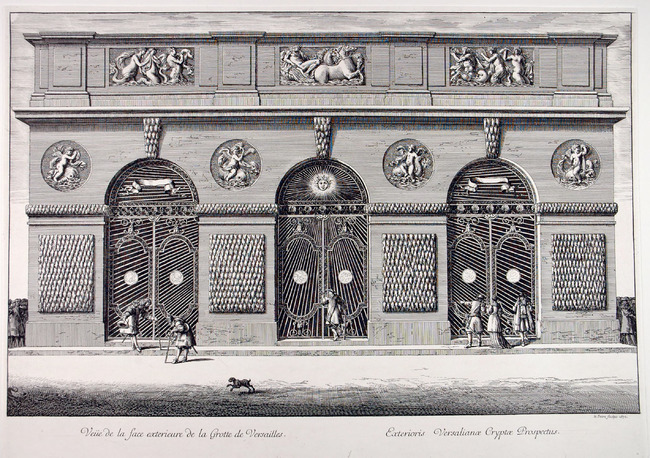
Title: Toegang tot de 'Grotte de Téthys' in het park van Versailles met reliëfs door Gerard van Opstal
Artist: Pierre Lepautre
Earliest date: 1672
Latest date: 1672
Genre: print
Keywords: topography, folly, gateway (way through), fence, bas-relief, seahorse, gallant figure, Classicist